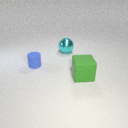
large green rubber cube to the right of small blue rubber cylinder